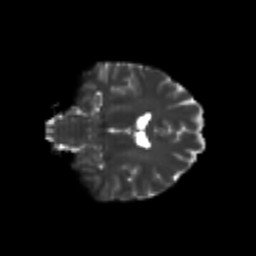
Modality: T2w
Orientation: coronal
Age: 23
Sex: female
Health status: healthy
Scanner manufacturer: philips
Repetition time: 7.394 s
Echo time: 0.08599 s